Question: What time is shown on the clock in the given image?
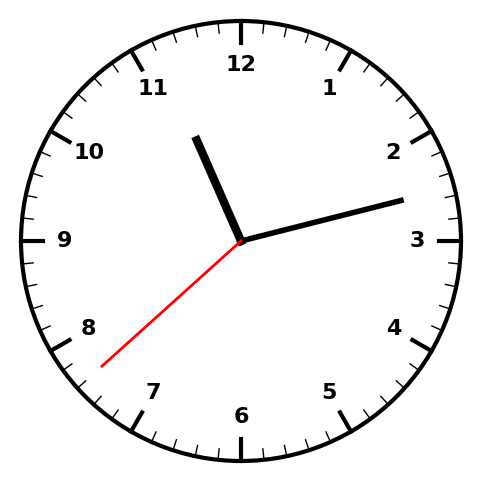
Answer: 11:12:38